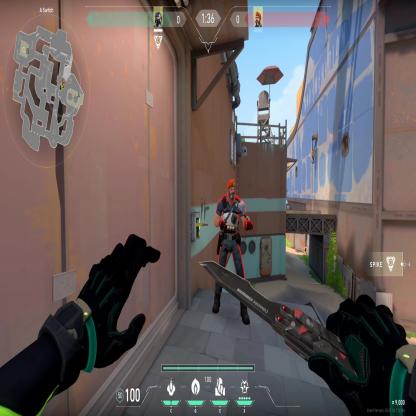
Label: enemy